Field crop: maize
Growth stage: 2
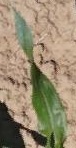
Species: maize